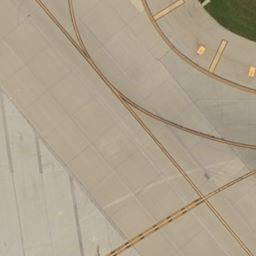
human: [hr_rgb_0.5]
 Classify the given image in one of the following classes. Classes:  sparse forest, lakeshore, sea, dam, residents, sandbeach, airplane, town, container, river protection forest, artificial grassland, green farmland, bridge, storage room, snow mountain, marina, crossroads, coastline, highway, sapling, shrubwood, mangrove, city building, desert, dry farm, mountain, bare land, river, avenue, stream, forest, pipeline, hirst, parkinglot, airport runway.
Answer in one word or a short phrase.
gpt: airport runway